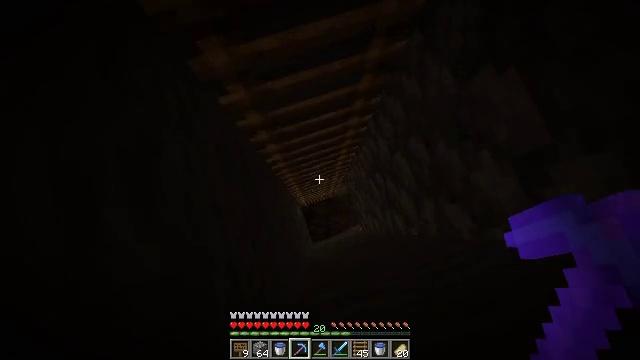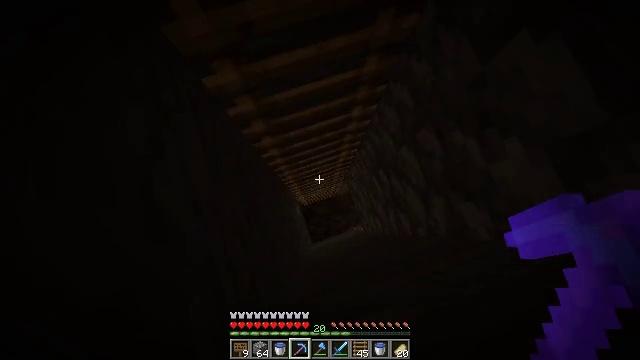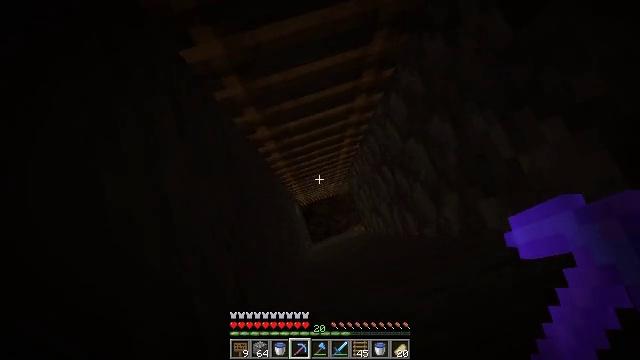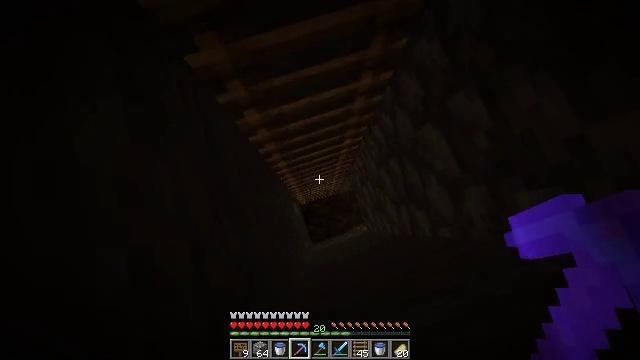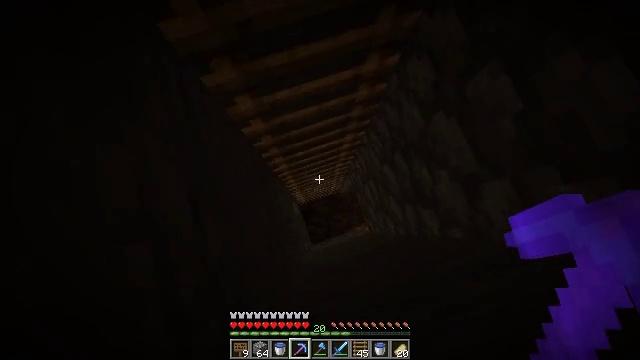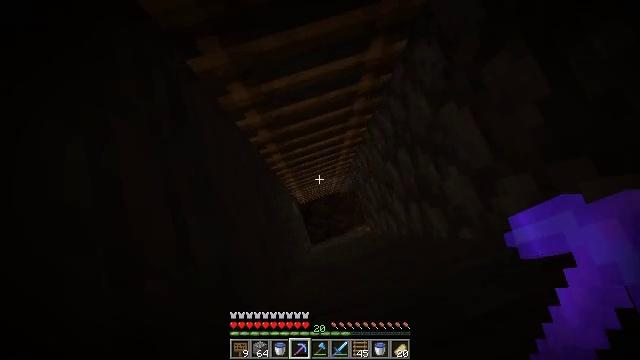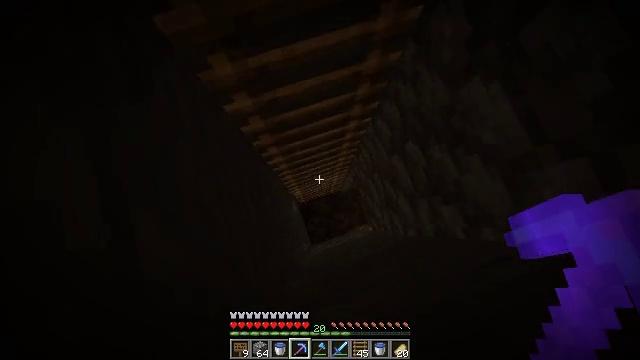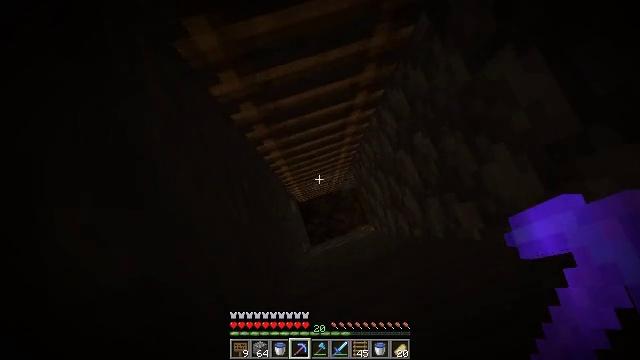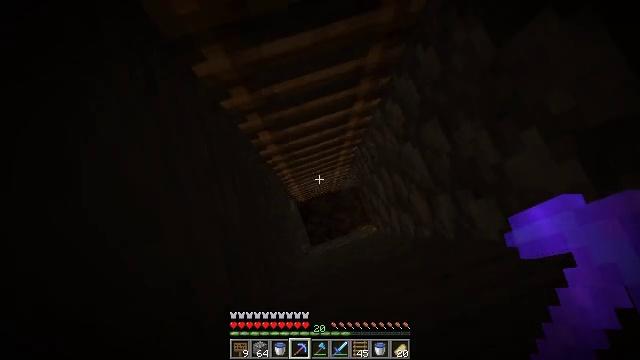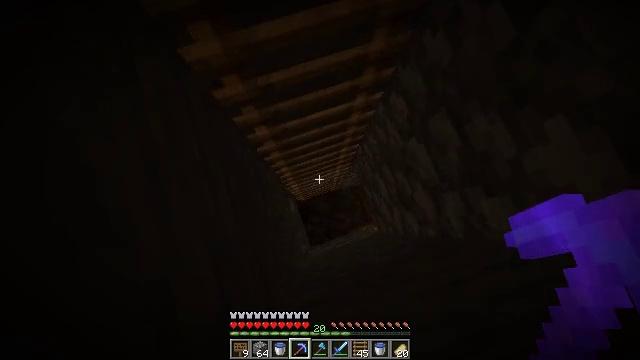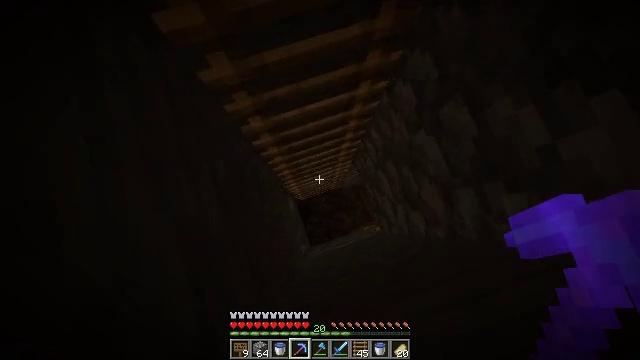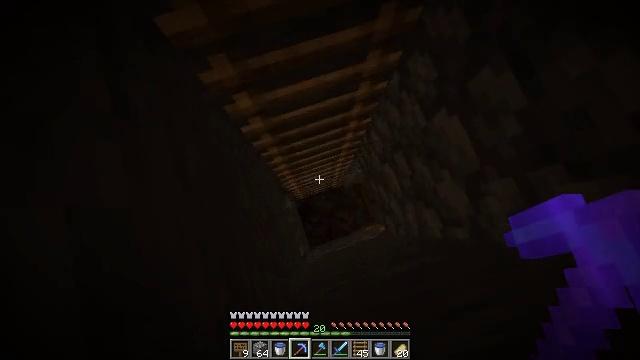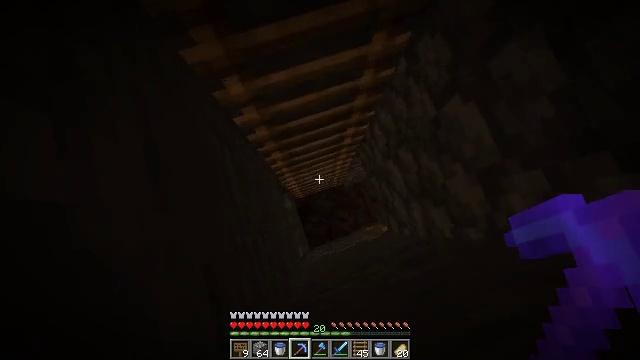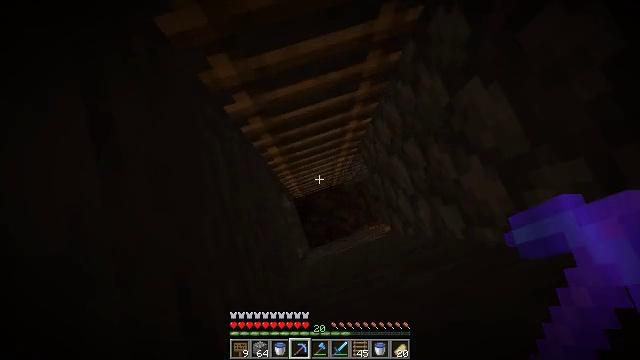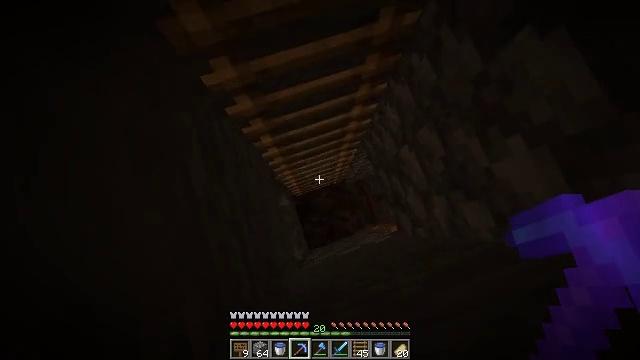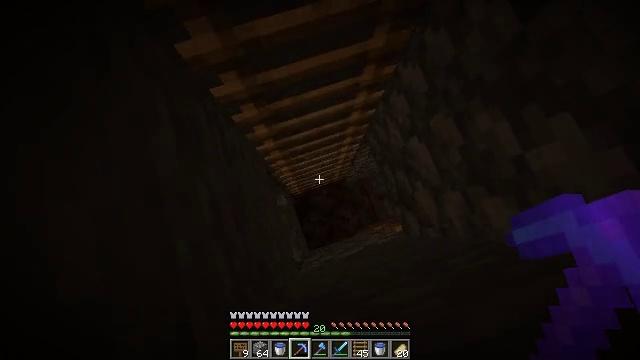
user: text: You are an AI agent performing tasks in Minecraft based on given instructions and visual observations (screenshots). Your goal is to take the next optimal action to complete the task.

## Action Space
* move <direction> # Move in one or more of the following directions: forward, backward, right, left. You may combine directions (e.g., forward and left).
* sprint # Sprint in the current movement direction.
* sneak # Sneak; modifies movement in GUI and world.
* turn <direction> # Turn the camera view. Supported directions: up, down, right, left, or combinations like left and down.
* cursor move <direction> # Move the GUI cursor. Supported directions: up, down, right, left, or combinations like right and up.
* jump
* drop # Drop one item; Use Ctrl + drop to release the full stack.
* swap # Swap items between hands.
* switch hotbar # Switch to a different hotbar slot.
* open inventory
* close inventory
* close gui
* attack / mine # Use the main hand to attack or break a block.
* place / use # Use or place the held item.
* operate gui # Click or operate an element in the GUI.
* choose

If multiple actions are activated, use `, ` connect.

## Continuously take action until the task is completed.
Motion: motion action
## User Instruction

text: Remove the ladder from its position.
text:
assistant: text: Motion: no_op
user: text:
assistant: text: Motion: no_op
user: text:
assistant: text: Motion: no_op
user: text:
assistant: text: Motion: no_op
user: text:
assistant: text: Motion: no_op
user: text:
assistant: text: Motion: no_op
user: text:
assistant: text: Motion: no_op
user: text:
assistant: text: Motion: no_op
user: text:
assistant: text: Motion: no_op
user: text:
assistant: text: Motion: no_op
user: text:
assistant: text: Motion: no_op
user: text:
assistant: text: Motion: no_op
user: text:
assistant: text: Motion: no_op
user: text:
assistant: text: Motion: no_op
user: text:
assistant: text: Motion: no_op
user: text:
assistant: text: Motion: no_op
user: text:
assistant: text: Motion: move right
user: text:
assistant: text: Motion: move right, turn left
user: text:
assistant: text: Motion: turn left
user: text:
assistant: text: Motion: turn left
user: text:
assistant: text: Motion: turn left
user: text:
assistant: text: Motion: turn left
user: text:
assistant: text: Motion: turn left
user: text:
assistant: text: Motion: turn left
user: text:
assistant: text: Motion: no_op
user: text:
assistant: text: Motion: no_op
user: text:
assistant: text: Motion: no_op
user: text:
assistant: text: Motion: no_op
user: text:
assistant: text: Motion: no_op
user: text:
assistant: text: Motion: no_op